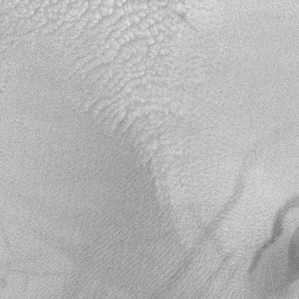
Label: frost